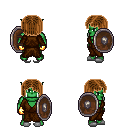
a pixel art fantasy rpg character, male body template, orc, green skin, brown robe, red pants, brown pageboy hairstyle, gold gloves, white slippers, shield, four views (front, back, left, right), 2x2 character sprite sheet, small pixel art, hard edges, no anti-aliasing